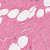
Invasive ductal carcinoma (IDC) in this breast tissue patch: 0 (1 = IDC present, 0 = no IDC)